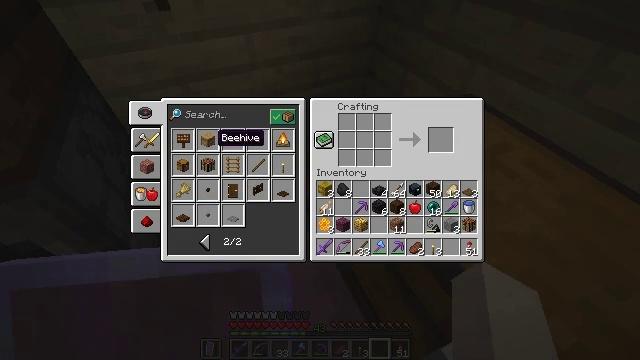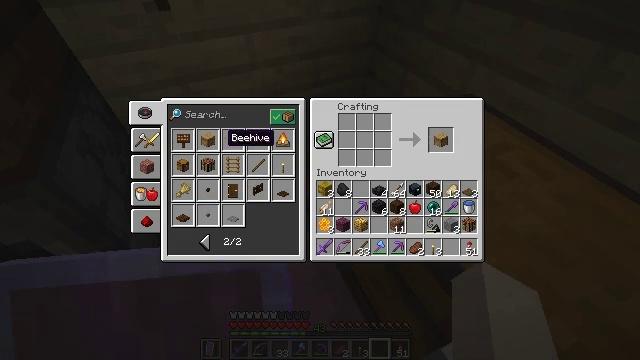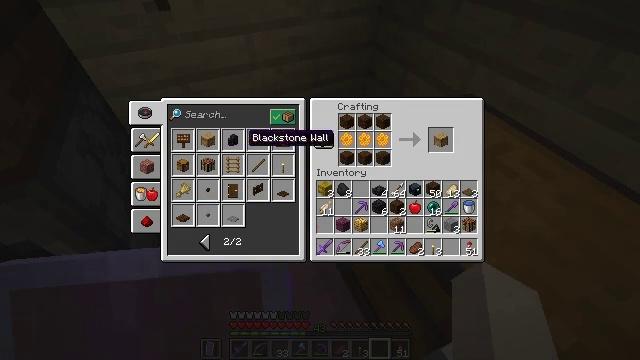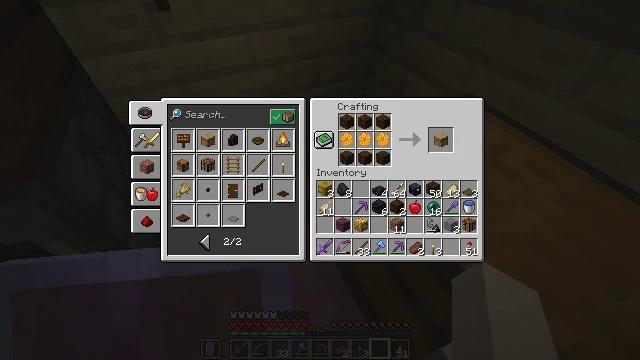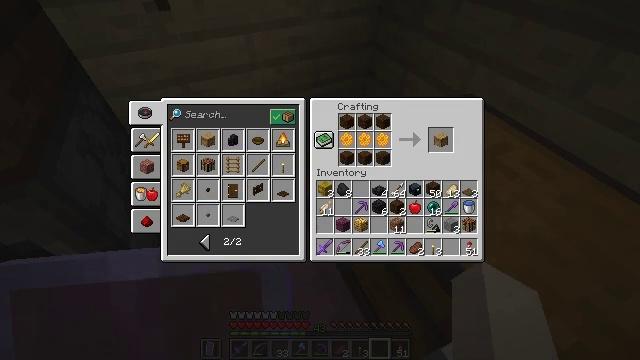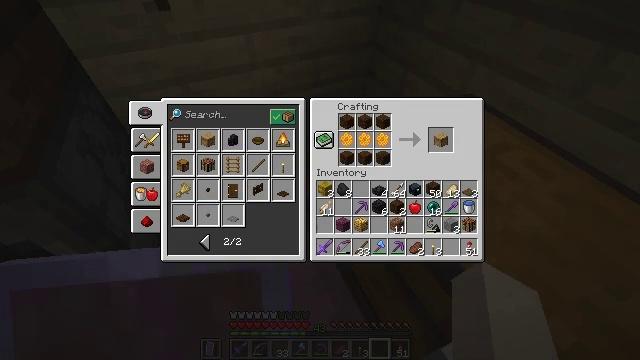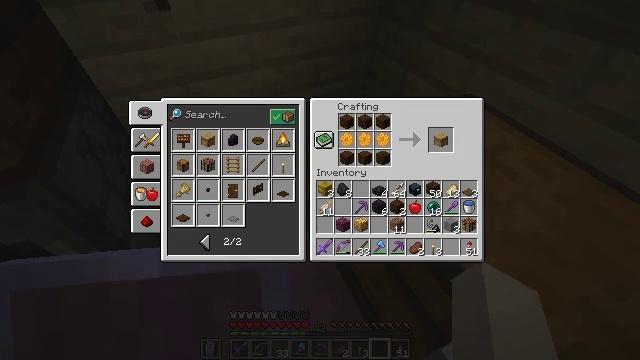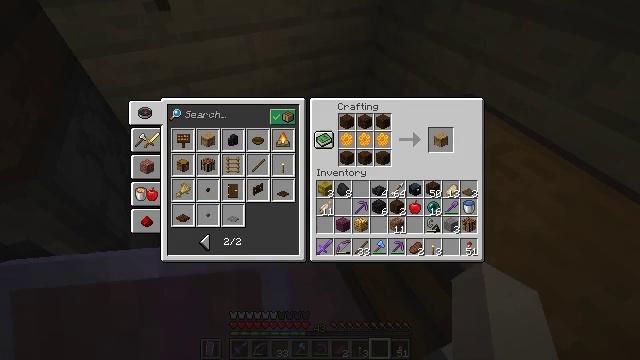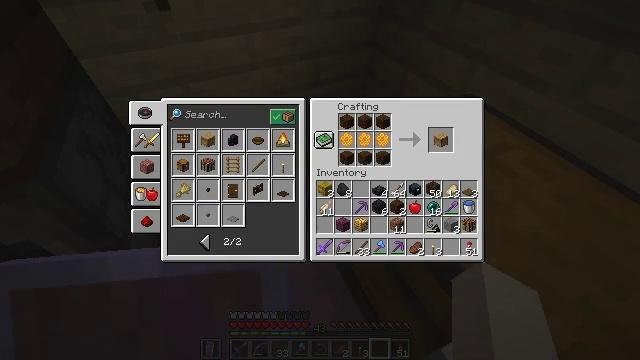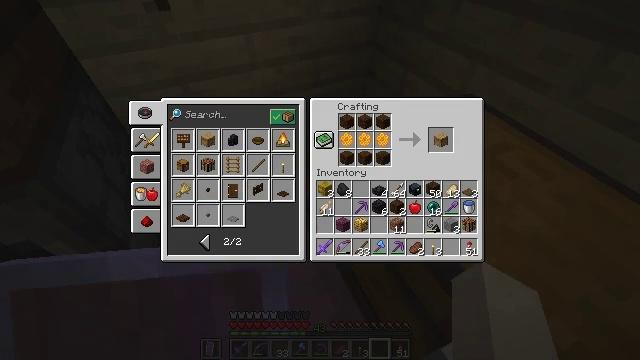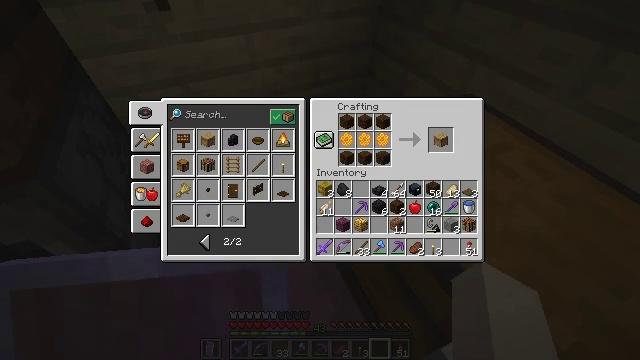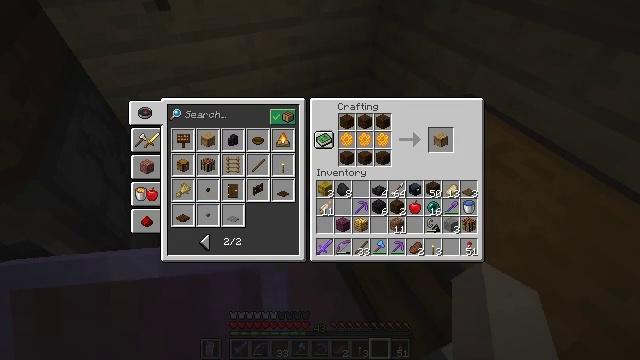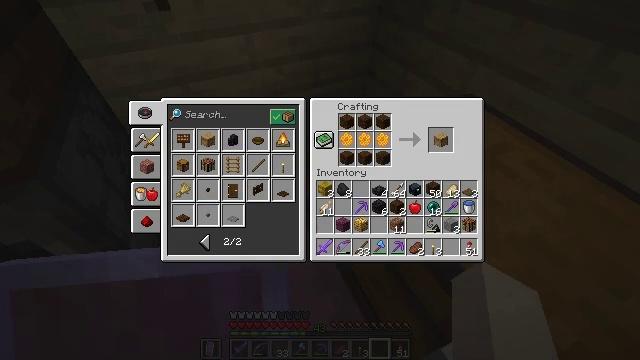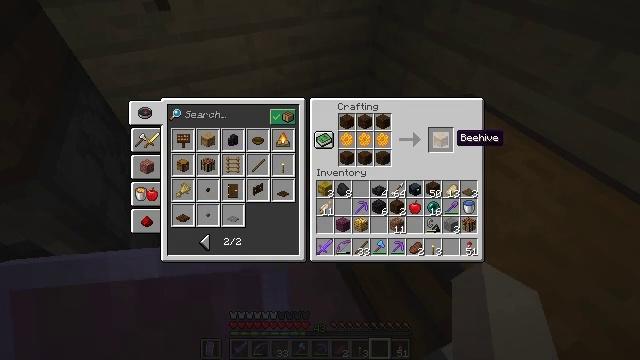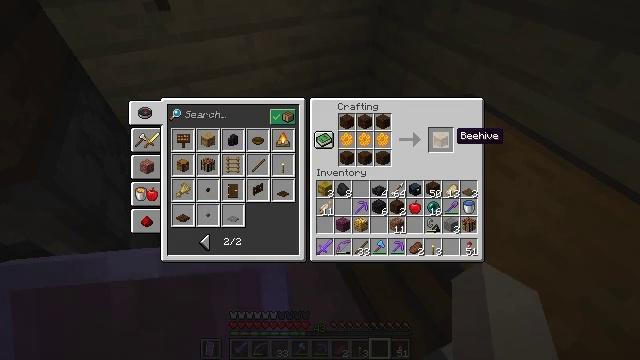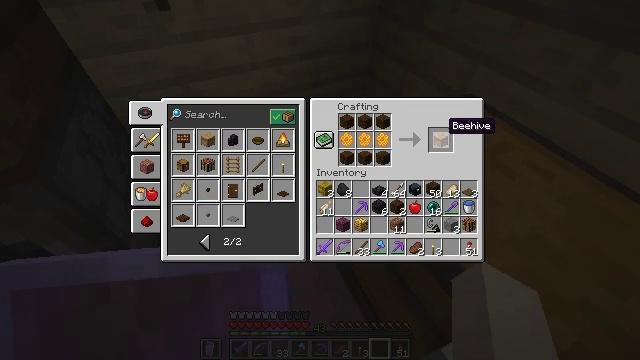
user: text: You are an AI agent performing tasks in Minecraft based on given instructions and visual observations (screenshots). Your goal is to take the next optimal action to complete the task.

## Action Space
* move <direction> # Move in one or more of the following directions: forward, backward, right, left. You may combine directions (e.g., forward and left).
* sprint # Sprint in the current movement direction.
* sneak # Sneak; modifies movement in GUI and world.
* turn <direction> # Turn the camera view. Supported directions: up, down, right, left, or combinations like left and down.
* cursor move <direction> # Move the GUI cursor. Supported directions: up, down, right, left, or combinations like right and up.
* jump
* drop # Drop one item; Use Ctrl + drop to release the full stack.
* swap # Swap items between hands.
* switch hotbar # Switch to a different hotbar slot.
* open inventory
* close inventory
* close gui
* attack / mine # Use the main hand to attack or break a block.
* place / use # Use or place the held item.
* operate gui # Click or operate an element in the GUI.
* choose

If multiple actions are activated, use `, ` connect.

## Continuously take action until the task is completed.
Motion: motion action
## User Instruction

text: Craft a beehive.
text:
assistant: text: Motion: turn right
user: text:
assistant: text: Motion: turn right
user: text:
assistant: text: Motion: turn right
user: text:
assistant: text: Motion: turn right
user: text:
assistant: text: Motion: turn right
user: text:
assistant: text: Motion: no_op
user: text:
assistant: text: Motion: no_op
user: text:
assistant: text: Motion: no_op
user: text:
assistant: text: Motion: no_op
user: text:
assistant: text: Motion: no_op
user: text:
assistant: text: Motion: no_op
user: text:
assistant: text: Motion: no_op
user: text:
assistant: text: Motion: no_op
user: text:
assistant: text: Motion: no_op
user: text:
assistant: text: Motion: turn left and up
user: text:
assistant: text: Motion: no_op
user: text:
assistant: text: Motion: no_op
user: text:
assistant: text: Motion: no_op
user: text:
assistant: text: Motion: no_op
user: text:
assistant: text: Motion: sneak
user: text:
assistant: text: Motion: sneak
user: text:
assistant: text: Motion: sneak, attack / mine
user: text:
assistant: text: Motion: sneak, attack / mine
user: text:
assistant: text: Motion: sneak, attack / mine
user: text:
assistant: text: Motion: sneak
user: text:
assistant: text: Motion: sneak
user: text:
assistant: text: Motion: no_op